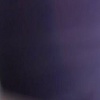
Label: space